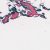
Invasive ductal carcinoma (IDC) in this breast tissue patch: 0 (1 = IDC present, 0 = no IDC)